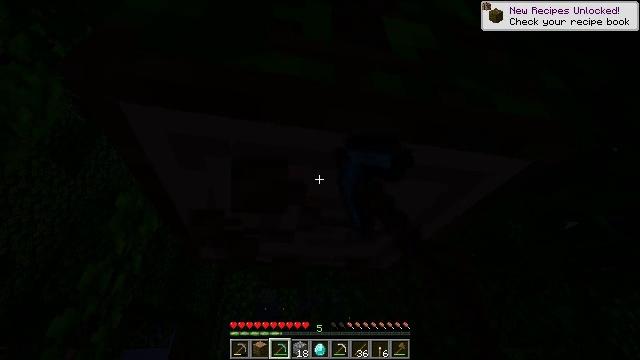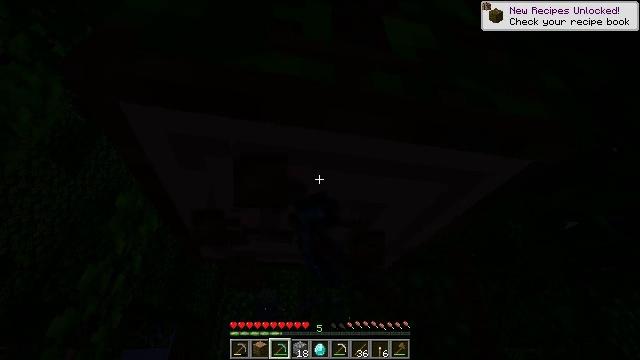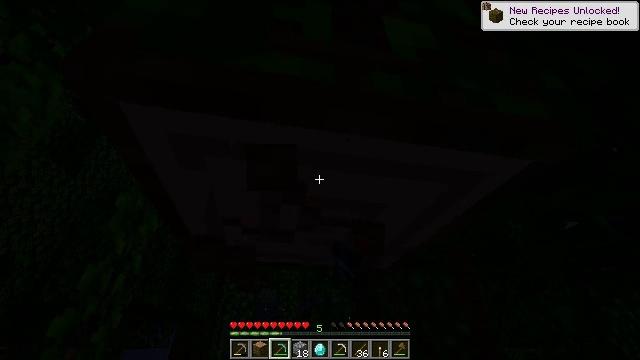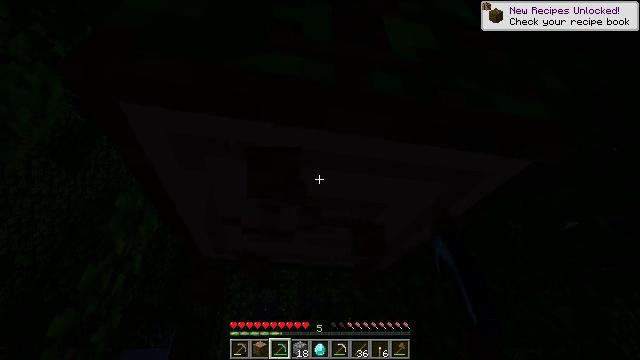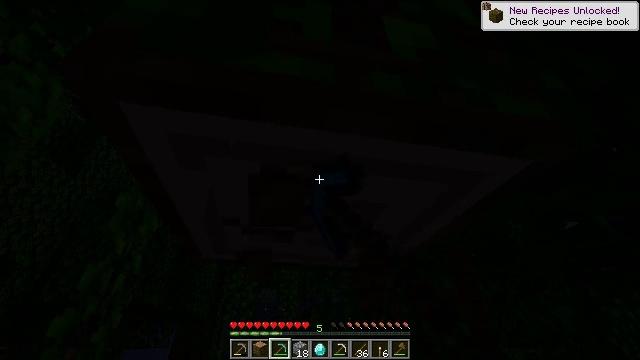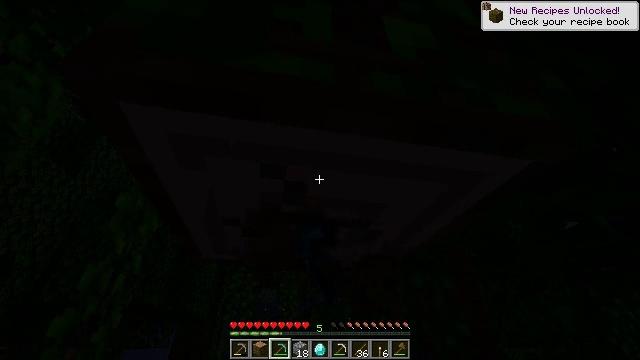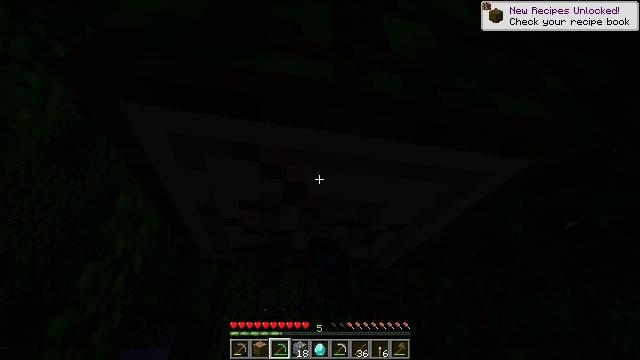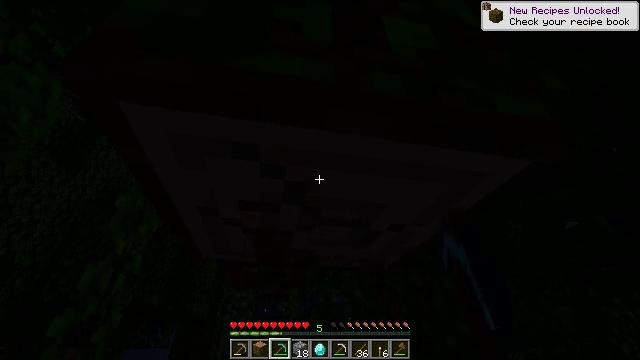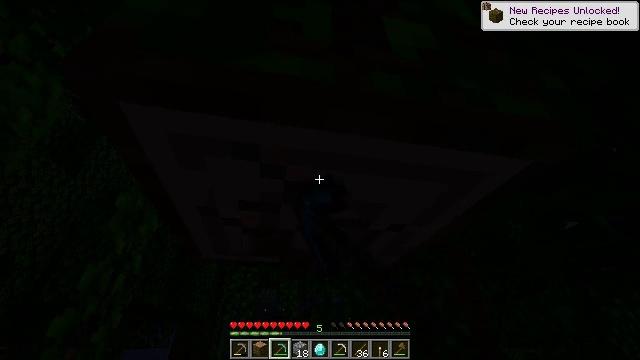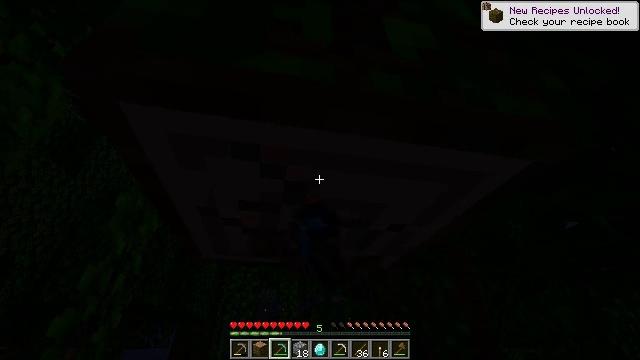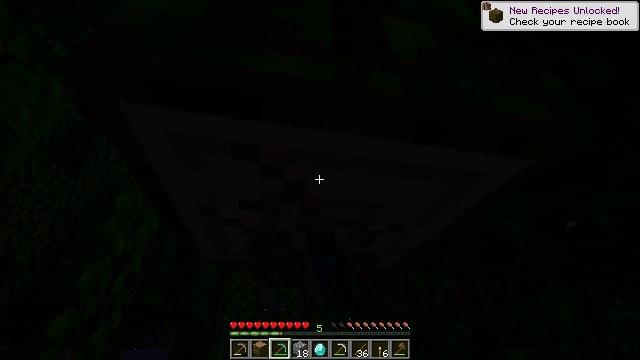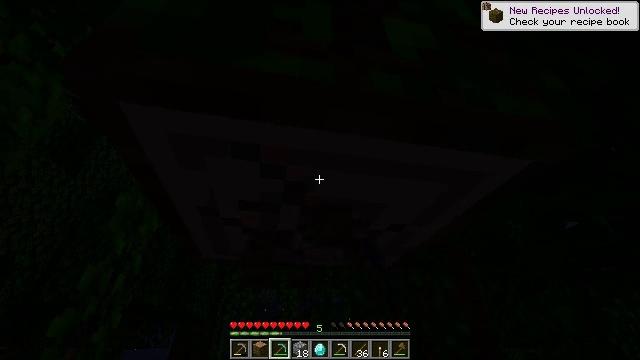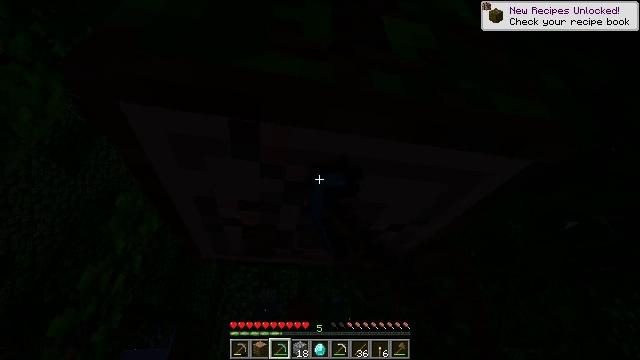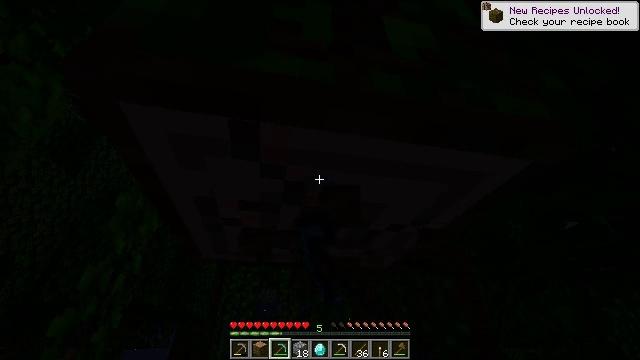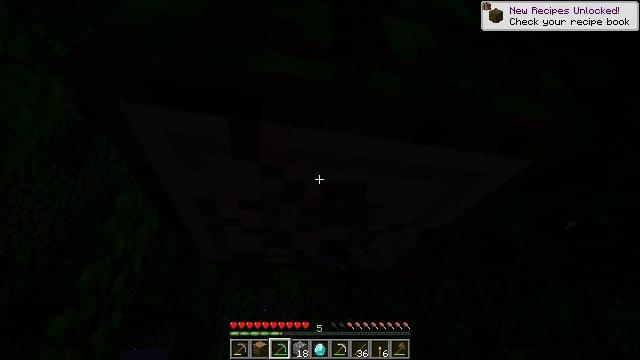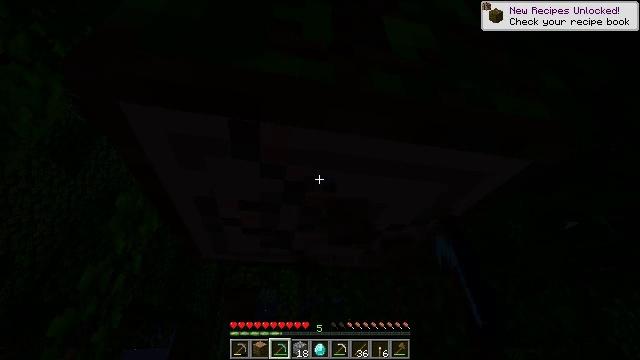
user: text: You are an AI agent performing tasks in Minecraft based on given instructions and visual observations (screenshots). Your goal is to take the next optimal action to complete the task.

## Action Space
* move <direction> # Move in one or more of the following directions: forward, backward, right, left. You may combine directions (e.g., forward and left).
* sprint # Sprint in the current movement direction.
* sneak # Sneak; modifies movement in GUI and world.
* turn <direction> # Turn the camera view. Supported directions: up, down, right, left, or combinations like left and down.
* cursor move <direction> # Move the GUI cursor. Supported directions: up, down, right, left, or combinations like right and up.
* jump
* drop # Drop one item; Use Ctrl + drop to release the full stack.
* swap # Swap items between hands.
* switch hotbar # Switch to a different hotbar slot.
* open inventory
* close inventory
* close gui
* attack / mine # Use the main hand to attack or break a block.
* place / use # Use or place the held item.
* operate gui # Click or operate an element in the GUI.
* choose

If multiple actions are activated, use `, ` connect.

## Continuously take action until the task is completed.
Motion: motion action
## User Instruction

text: Chop down a jungle log from the jungle tree.
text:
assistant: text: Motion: attack / mine
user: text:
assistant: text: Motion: attack / mine
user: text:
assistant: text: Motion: attack / mine
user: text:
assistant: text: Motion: attack / mine
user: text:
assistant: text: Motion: attack / mine
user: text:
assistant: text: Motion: attack / mine
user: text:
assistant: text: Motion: attack / mine
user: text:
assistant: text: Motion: attack / mine
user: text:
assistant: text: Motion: attack / mine
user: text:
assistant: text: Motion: attack / mine
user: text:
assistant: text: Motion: attack / mine
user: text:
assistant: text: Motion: attack / mine
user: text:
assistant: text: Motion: attack / mine
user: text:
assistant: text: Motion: attack / mine
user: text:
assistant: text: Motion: attack / mine
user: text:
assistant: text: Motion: attack / mine
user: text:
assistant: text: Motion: attack / mine
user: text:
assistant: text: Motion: attack / mine
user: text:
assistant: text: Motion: attack / mine
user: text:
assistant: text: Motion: attack / mine
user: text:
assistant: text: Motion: attack / mine
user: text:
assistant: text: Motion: attack / mine
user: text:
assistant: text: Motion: attack / mine
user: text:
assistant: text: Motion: attack / mine
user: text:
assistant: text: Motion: attack / mine
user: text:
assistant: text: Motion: attack / mine
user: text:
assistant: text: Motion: attack / mine
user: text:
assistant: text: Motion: attack / mine
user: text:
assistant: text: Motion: attack / mine
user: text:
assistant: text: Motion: attack / mine